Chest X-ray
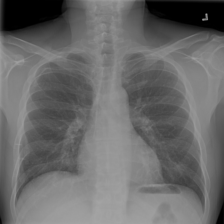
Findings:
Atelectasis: negative
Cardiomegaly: negative
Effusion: negative
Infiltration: negative
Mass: negative
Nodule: negative
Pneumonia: negative
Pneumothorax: negative
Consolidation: negative
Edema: negative
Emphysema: negative
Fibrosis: negative
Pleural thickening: negative
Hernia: negative